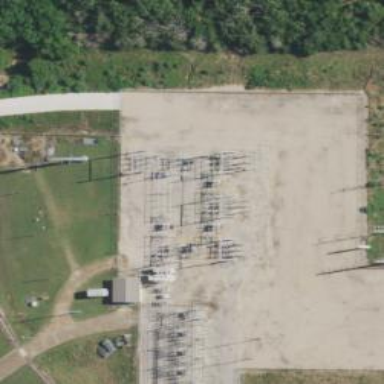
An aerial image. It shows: Switch used for power control.